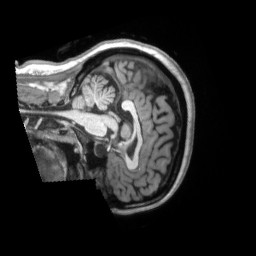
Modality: T1w
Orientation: sagittal
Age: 46
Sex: female
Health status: ill
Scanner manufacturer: siemens
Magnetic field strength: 3 T
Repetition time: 2.2 s
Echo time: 0.00157 s